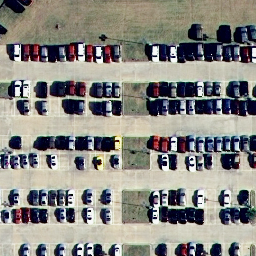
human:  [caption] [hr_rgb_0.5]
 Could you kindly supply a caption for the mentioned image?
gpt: Lots of cars parked neatly in the parking lot .

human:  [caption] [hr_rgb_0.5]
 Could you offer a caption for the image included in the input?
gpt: It is a parking lot with many cars parked neatly and only a few parking spots are free .

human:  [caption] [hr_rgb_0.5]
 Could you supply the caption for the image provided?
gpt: Many cars parked neatly with a few empty parking spaces in the parking lot .

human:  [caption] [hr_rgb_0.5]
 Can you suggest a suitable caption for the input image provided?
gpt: Lots of cars parked in lines in the parking lot .

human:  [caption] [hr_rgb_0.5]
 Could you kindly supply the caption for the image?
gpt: Many cars parked in lines with a few free parking spots in the parking lot .